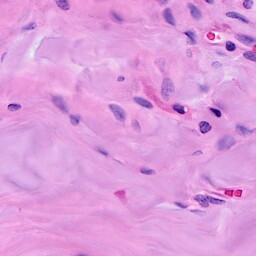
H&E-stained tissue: Breast